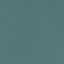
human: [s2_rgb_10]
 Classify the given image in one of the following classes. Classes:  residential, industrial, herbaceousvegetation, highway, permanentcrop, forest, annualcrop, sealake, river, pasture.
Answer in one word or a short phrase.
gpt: SeaLake